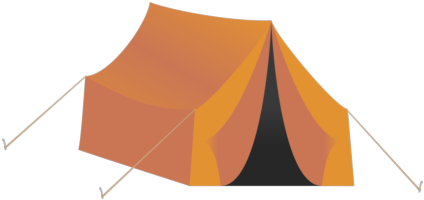
tent